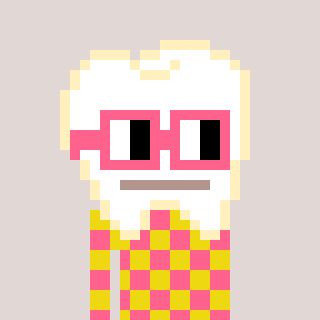
a pixel art character with square pink glasses, a tooth-shaped head and a yellow-colored body on a warm background